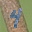
Label: 4